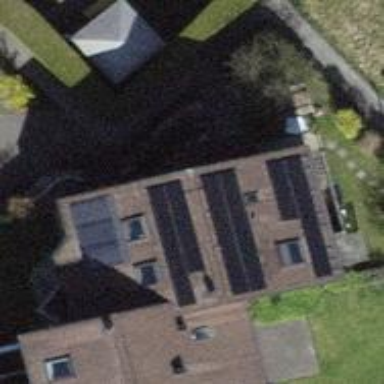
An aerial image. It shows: Solar photovoltaic panel generator.